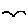
Label: bird